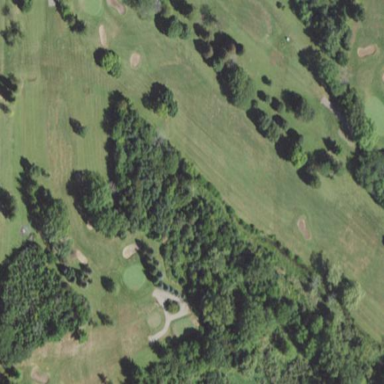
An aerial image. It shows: Golf fairway surrounded by grass.